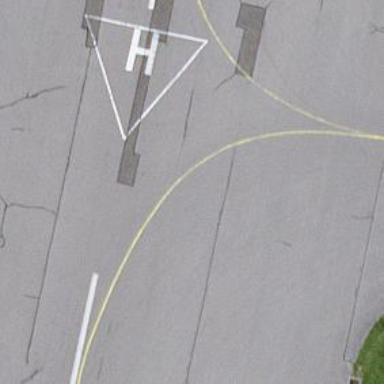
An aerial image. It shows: Taxiway at the airport with asphalt surface.